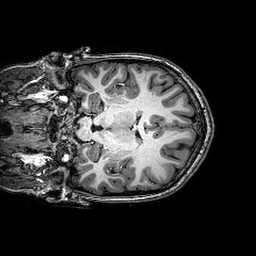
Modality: T1w
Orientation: coronal
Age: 23
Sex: female
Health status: healthy
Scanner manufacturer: philips
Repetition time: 0.00827 s
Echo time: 0.0038 s